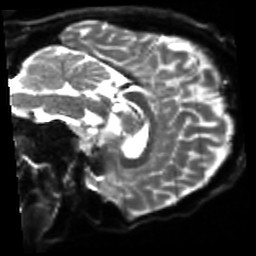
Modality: sbref
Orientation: sagittal
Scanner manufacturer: siemens
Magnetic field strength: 3 T
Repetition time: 4 s
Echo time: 0.0594 s